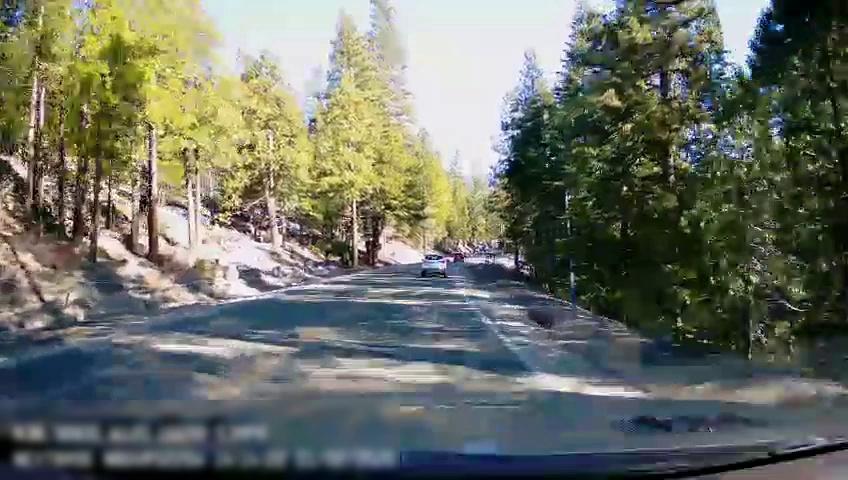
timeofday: Day
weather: Sunny
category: Drivable Space
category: Vehicles | SUV
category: Lanes | Current Lane